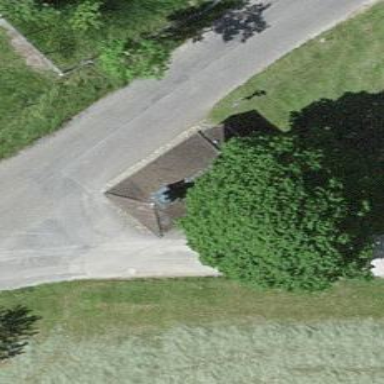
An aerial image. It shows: Gabled roof chapel that serves as place of worship.